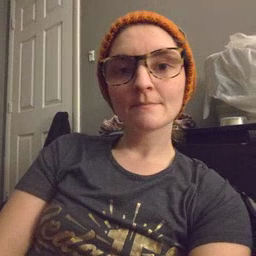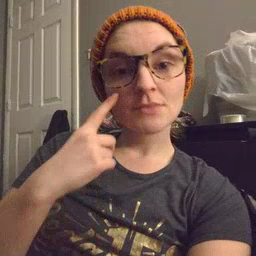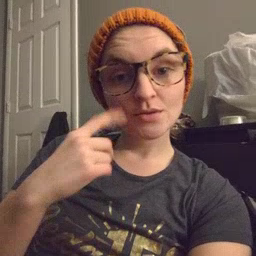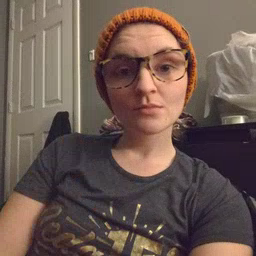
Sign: eye